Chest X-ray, AP view. Patient: 38 years old, sex F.
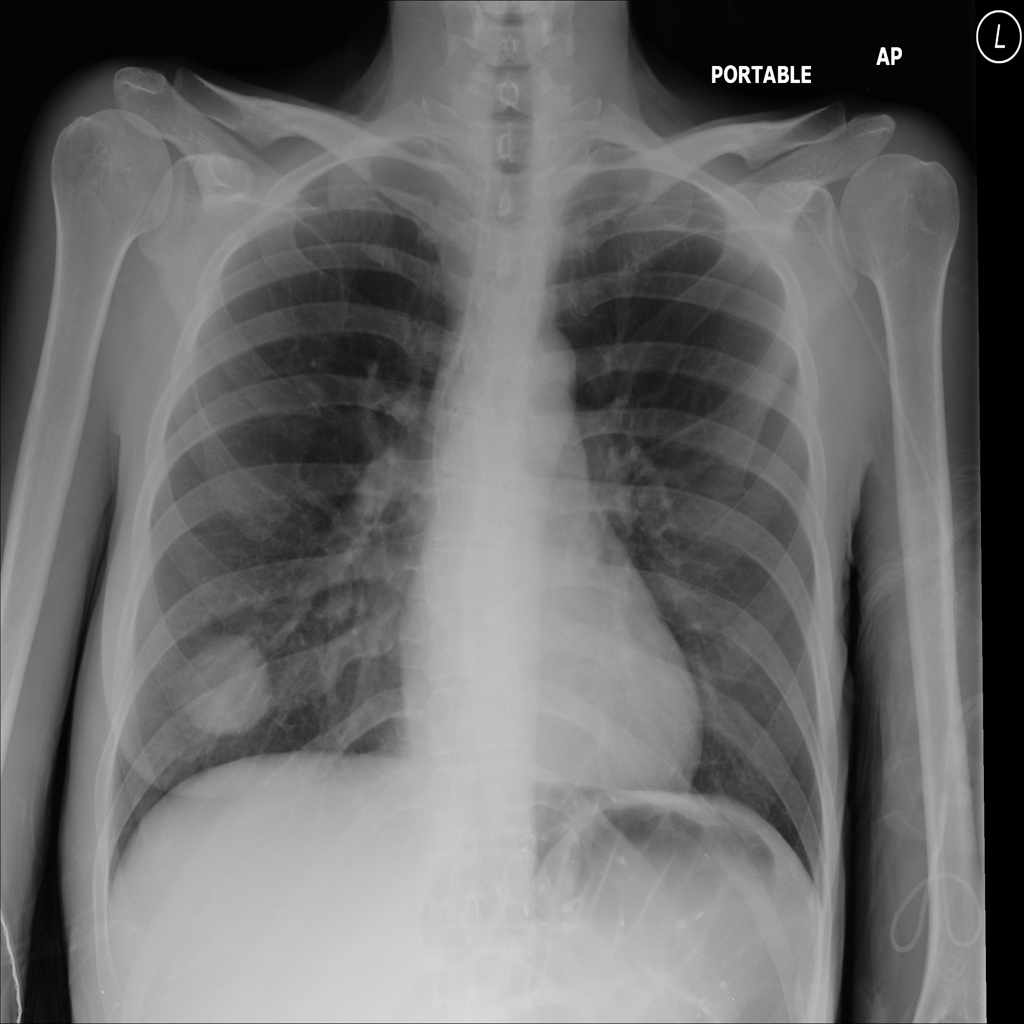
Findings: Mass